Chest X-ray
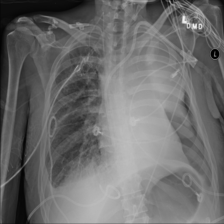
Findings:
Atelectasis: positive
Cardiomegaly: negative
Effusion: positive
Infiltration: positive
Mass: negative
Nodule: negative
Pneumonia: negative
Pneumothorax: positive
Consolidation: negative
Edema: negative
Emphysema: negative
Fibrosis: negative
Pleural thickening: negative
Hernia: negative